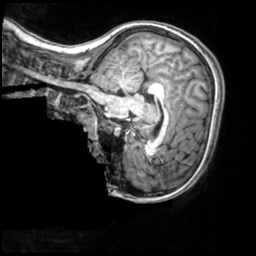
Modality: T1w
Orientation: sagittal